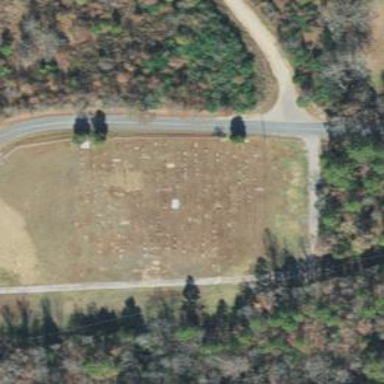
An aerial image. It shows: Grave yard.